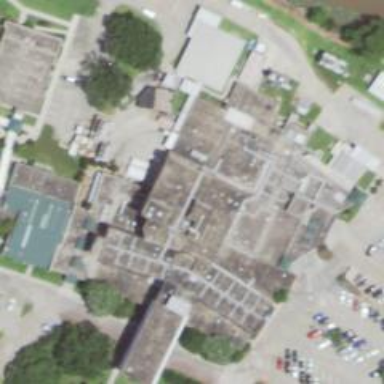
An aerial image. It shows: Hospital building.